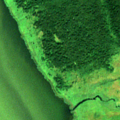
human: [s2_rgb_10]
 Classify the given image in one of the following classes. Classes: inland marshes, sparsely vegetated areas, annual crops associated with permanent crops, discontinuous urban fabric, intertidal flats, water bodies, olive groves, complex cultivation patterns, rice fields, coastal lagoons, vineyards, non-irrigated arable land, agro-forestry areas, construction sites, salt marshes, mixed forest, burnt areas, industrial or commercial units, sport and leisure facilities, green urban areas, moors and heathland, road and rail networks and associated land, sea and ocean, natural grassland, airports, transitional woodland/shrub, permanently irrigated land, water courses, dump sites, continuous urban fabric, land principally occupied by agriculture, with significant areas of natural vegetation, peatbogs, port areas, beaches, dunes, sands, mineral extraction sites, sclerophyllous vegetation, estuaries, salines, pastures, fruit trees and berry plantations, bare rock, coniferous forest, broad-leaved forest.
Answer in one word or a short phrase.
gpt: broad-leaved forest, mixed forest, natural grassland, inland marshes, coastal lagoons